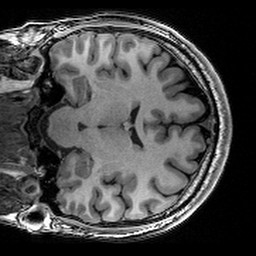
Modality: T1w
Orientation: coronal